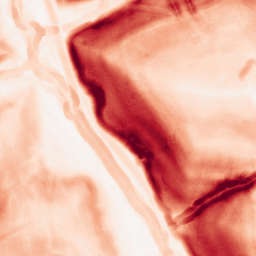
Category: morphological
Decomposition family: morphological_gradient
Decomposition parameters: size: 5
shape: disk
Upsampling method: fft_zeropad
Upsampling parameters: scale: 8
Upsampling scale: 8